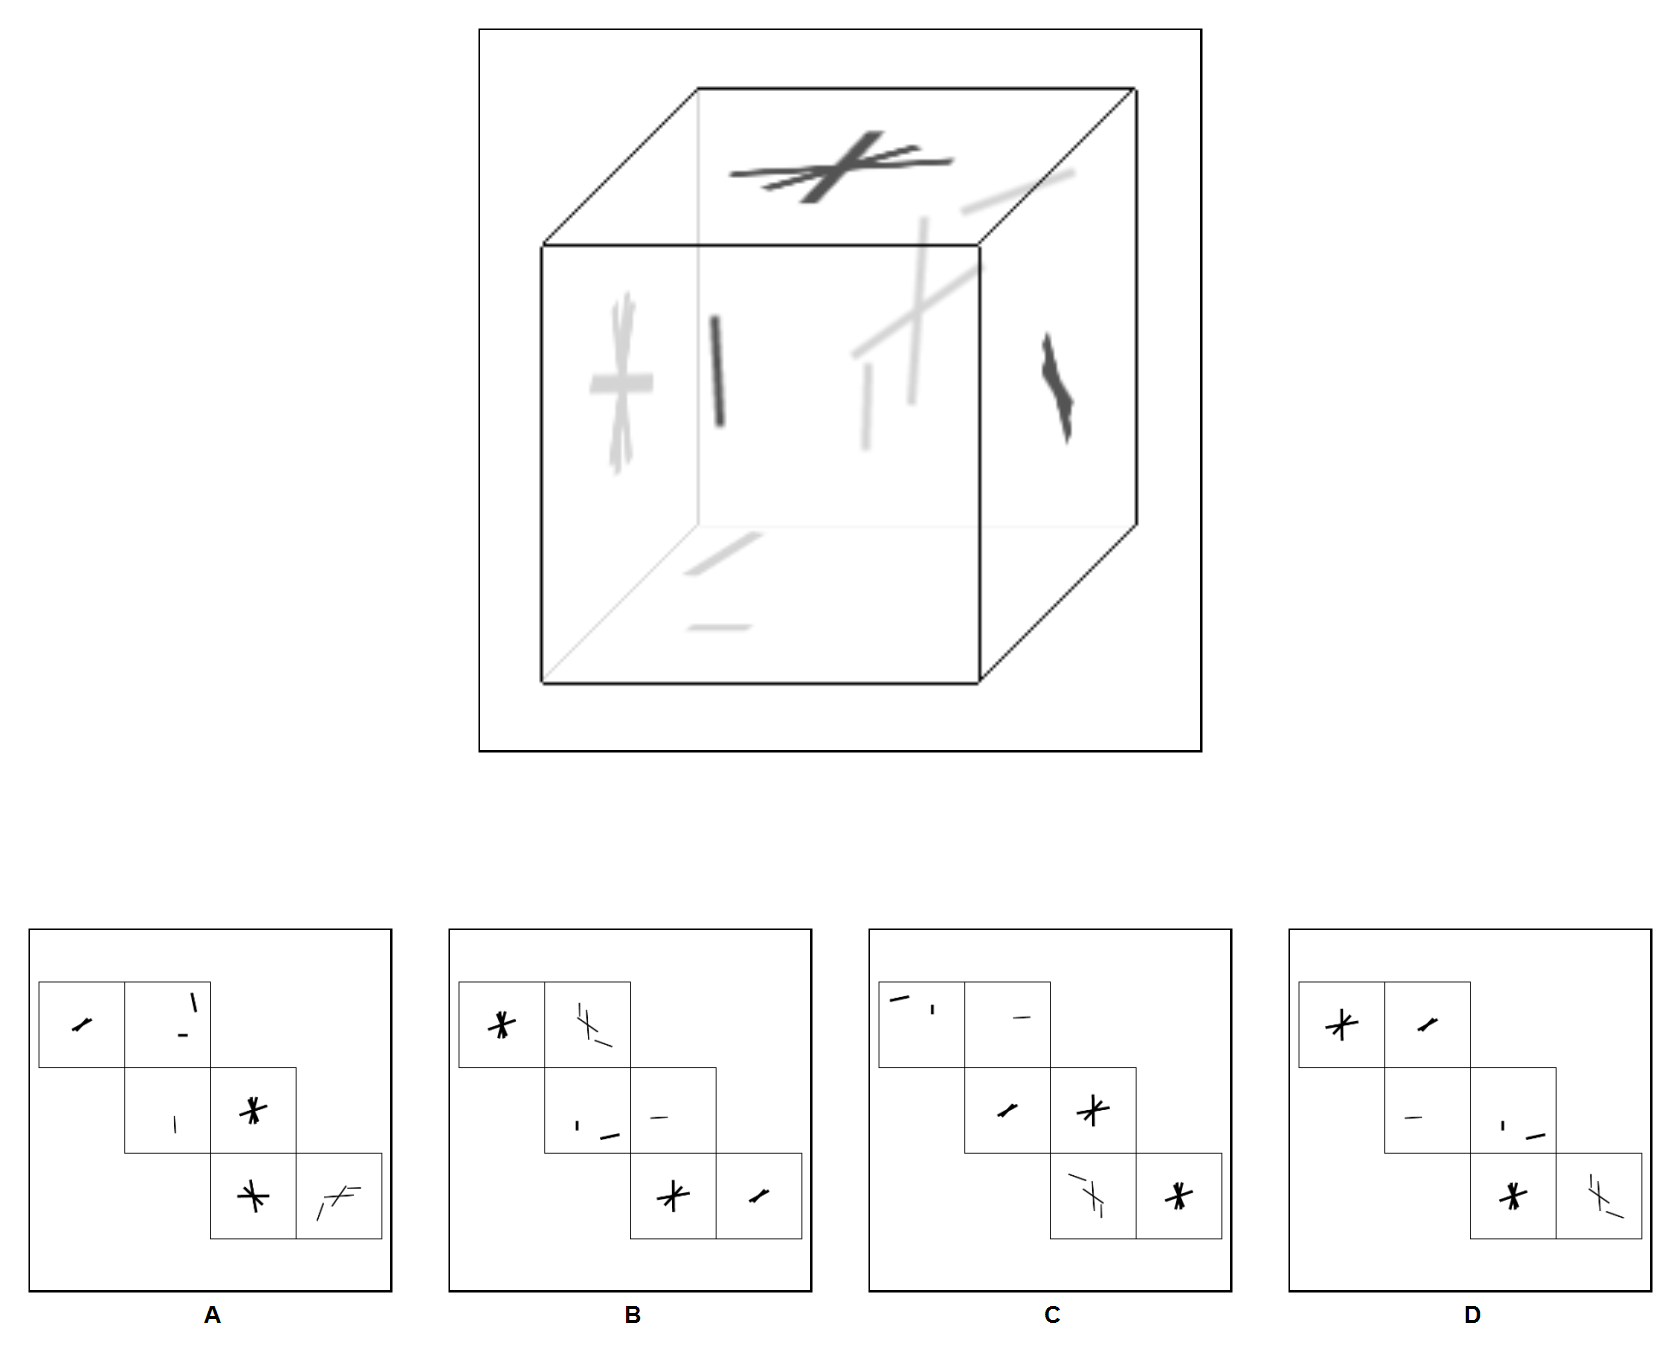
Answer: B